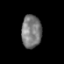
Tissue: prostate
Cell type: Epithelial cells
Senescence score: 0.3388
Nuclear area (px): 642
Mean DAPI intensity: 122.832